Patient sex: M
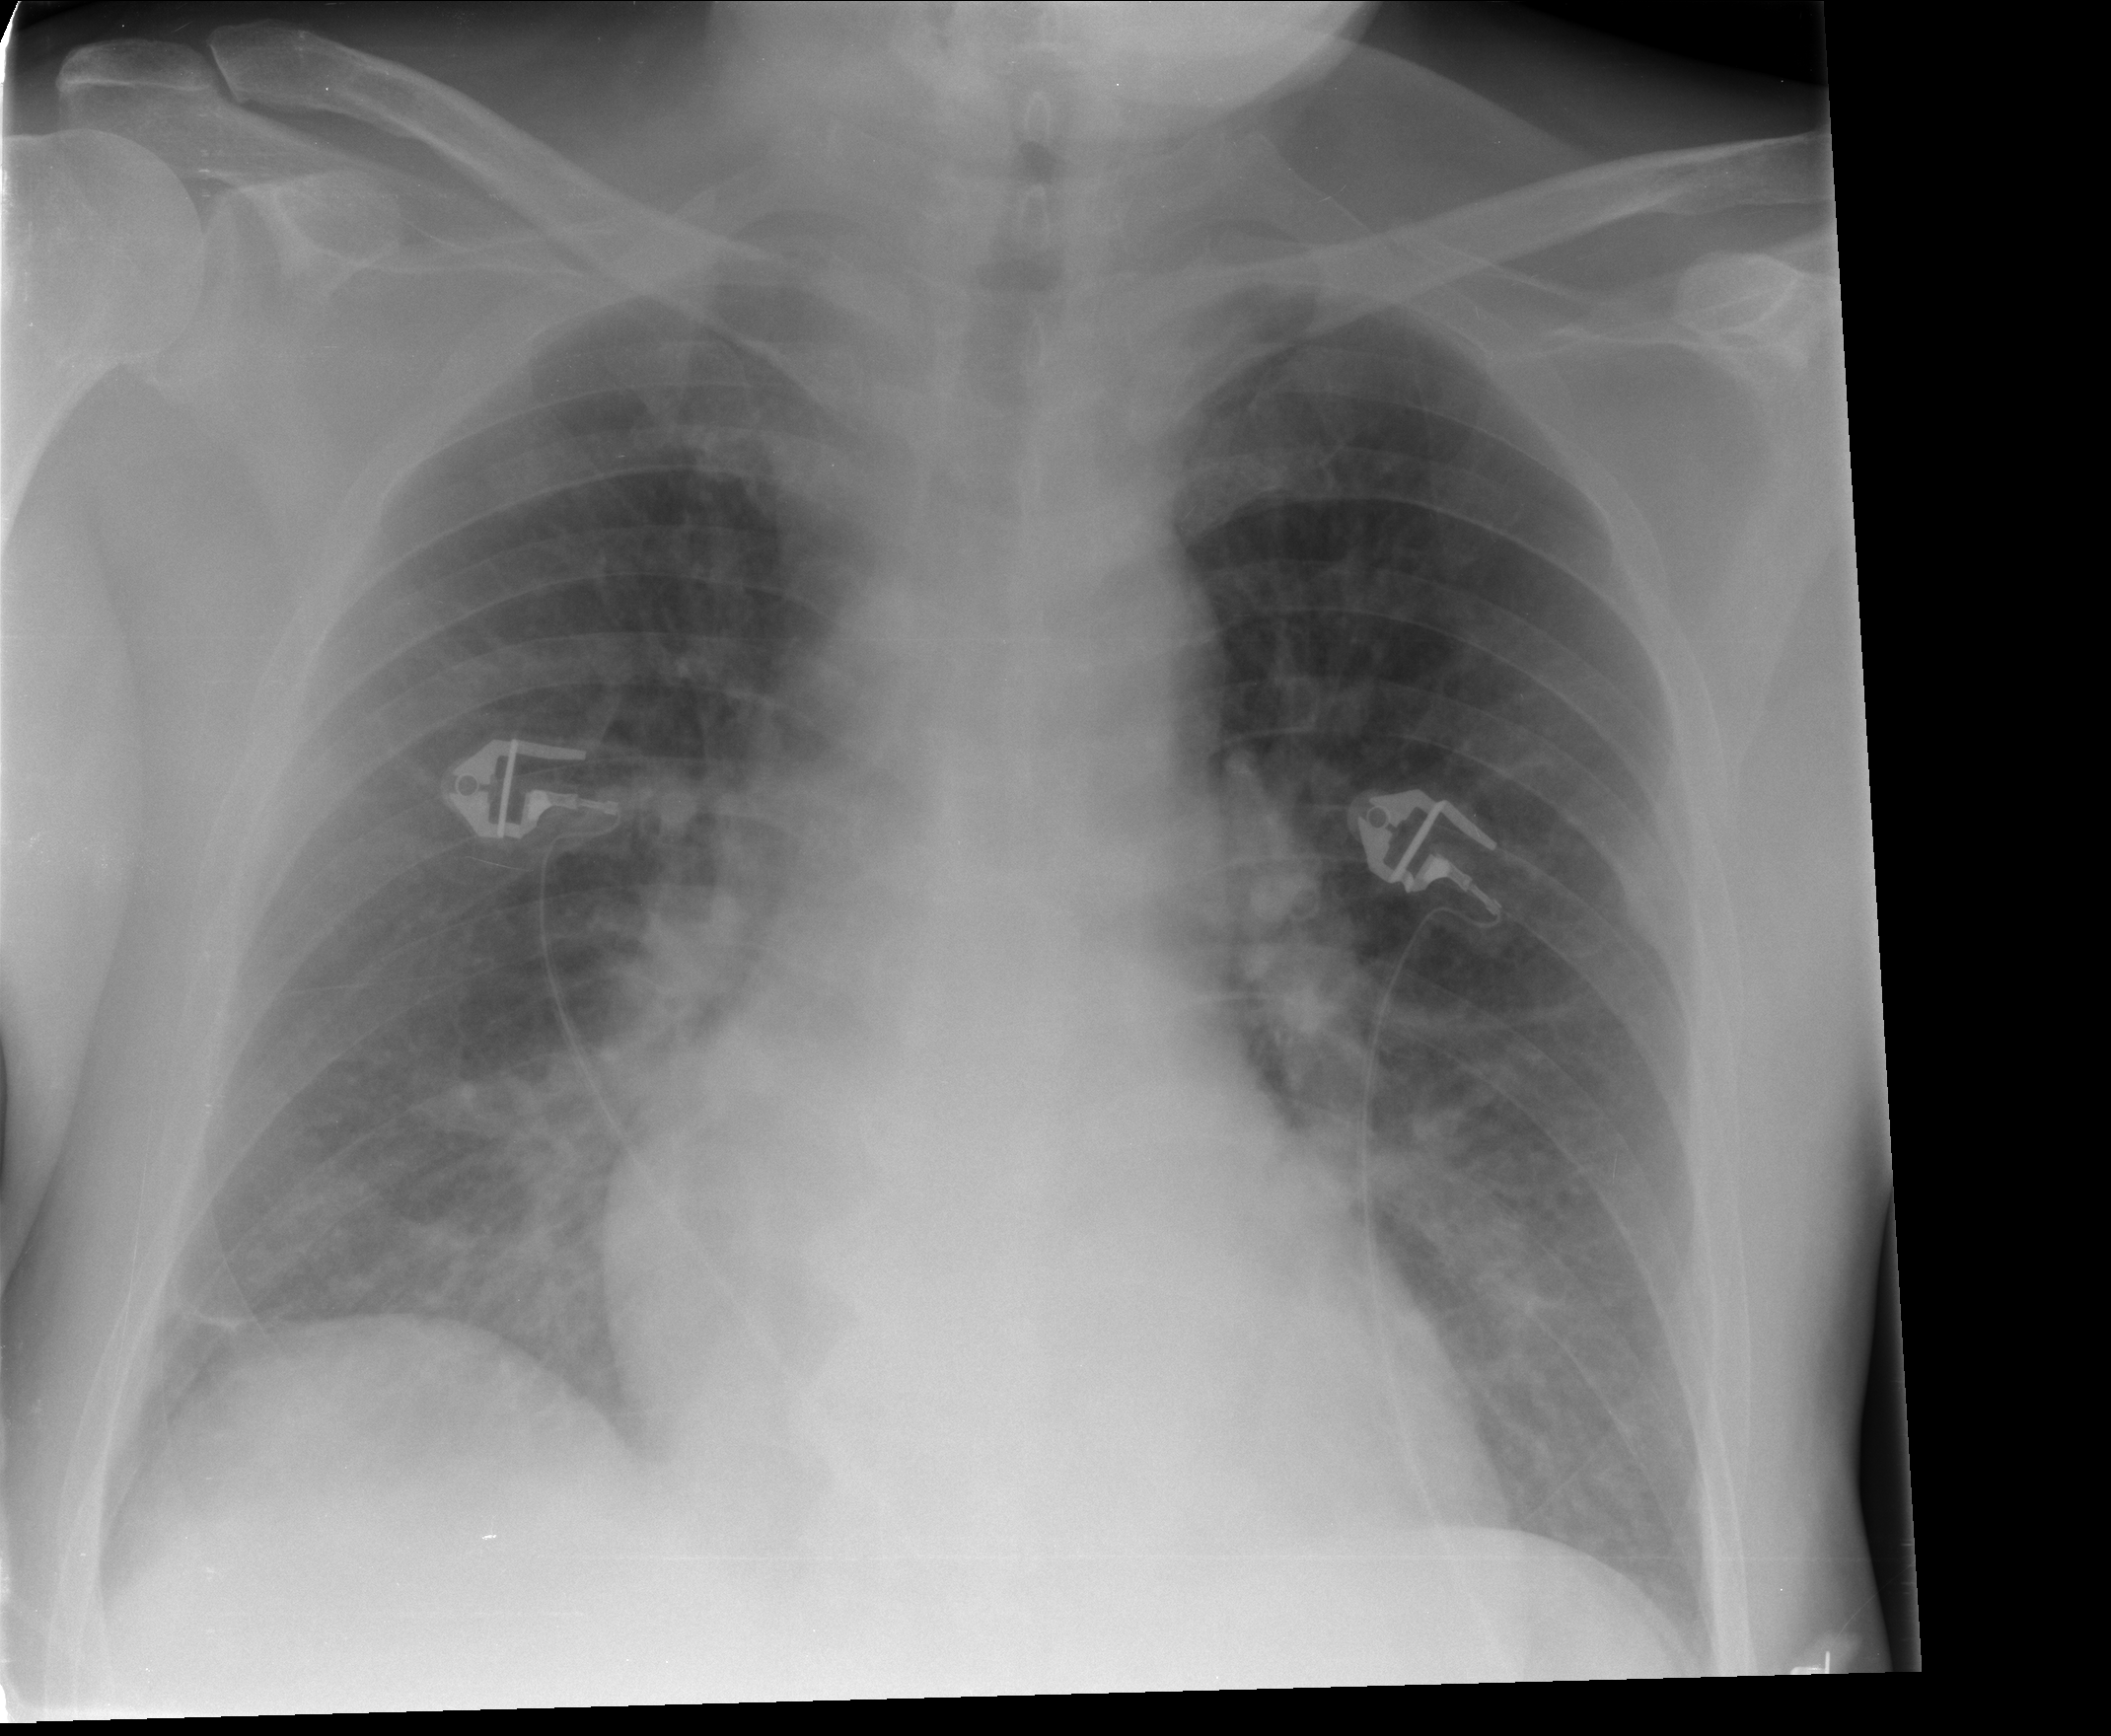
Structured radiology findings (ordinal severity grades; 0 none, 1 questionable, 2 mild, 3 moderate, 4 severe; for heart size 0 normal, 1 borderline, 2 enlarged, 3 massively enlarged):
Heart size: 0
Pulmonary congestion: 2
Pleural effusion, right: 0
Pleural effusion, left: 0
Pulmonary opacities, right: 0
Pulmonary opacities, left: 0
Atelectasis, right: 2
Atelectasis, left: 0